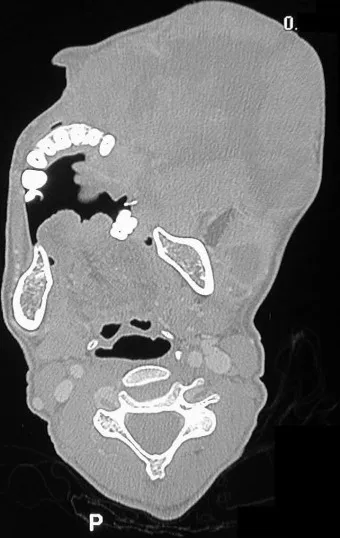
Axial CT cut showing the invasion of the floor of the mouth by the tumour.
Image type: radiology (ct)